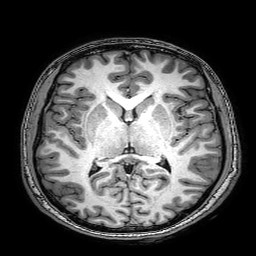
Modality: T1w
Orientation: coronal
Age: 28
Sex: male
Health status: healthy